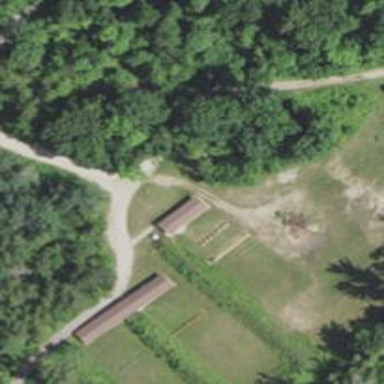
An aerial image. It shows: Shooting ground for archery.